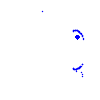
Particle: pion